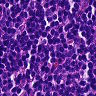
Metastatic tissue present: no